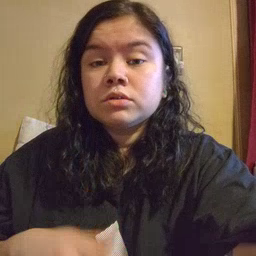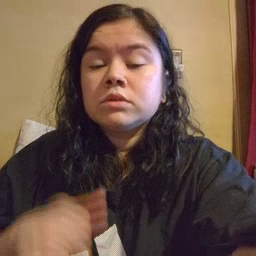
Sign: touch